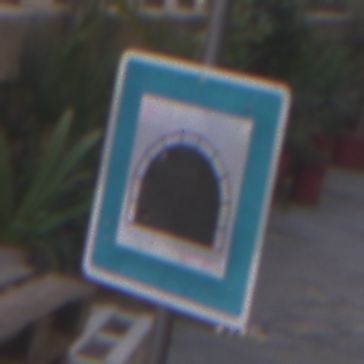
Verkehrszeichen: Tunnel
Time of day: MorningAfternoon
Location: Outdoor (Urban)
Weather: Clear
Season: NotSpecified
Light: Natural